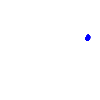
Particle: electron